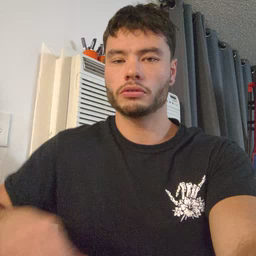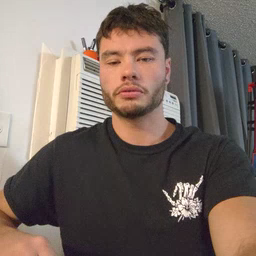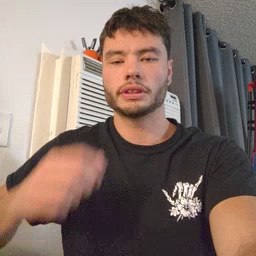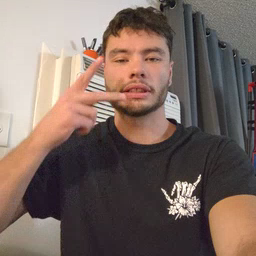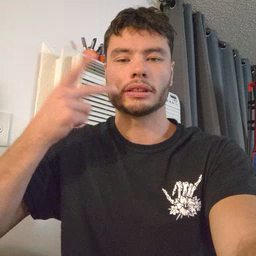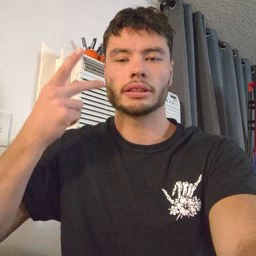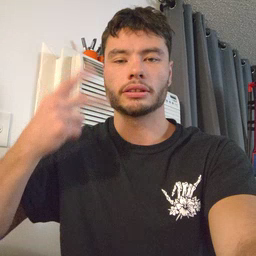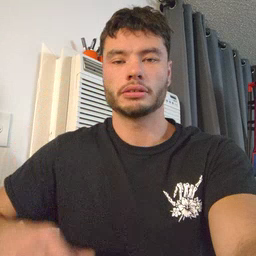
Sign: kitty